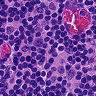
Metastatic tissue present: no